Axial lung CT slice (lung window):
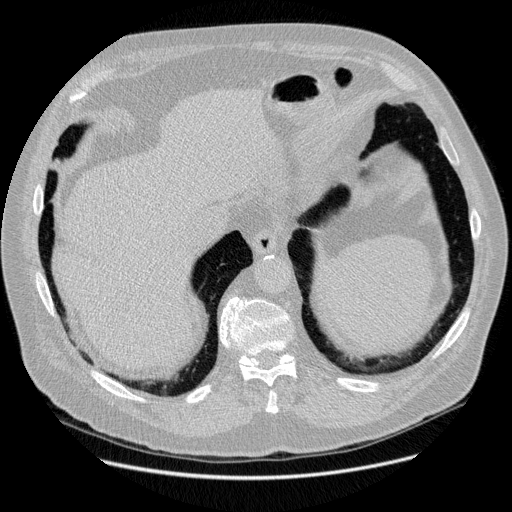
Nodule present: no